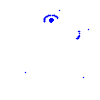
Particle: pion